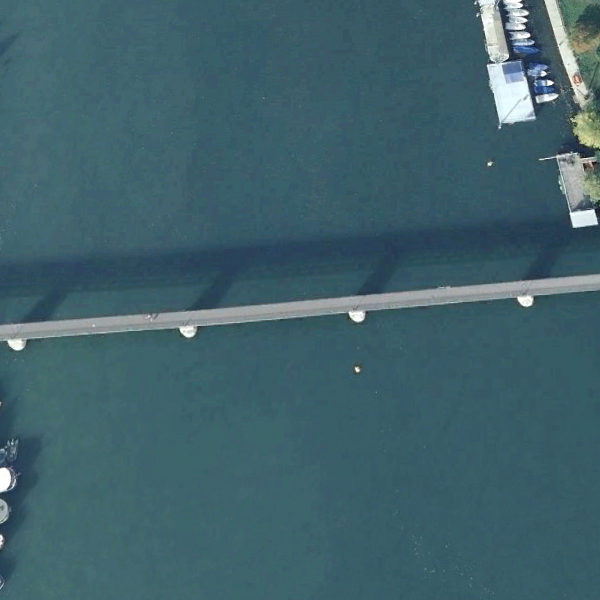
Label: Bridge